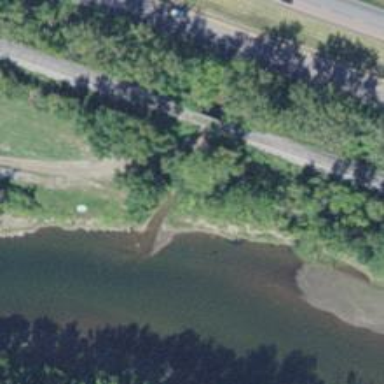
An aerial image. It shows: Culvert tunnel.